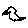
Label: bird